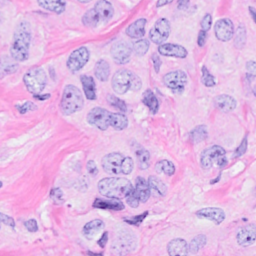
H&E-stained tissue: Breast